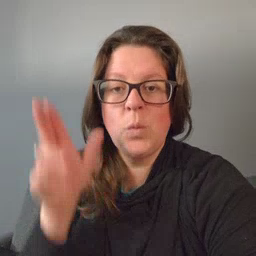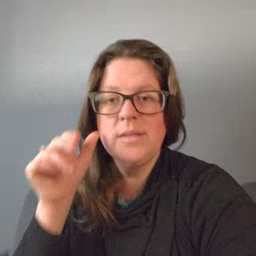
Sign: horse